Question: I am creating an embedded discord.py message that will look like
Each field's value has a string consisting of words and a new line followed by each word. As you can see though, the formatting is slightly off and the columns aren't exactly centered. How can I achieve this?
My discord embed code:
'''
embed = displayembed('Live Match Data')
embed.add_field(name = 'Blue Team', value= a1, inline = True)
embed.add_field(name = 'Champion', value = a2, inline = True)
embed.add_field(name = 'Rank', value = a3, inline = True)
embed.add_field(name = 'Red Team ', value = b1, inline = True)
embed.add_field(name = 'Champion', value = b2, inline = True)
embed.add_field(name = 'Rank', value = b3, inline = True)
embed.set_footer(text = ctx.author.name, icon_url = ctx.author.avatar_url)
await ctx.send(embed = embed)
'''
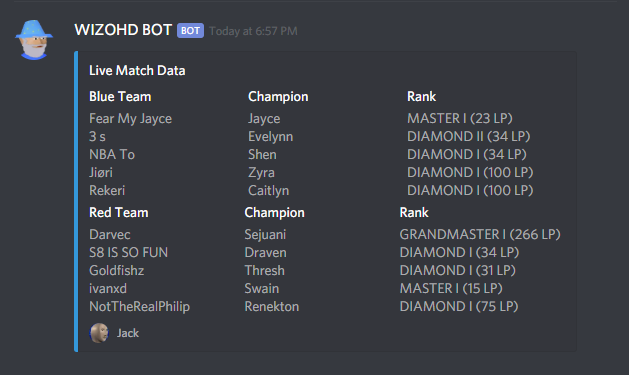
Answer: '''
embed = discord.Embed(title='Live Match Data')
embed.add_field(name = 'Blue Team', value= "Something", inline = True)
embed.add_field(name = 'Champion', value = "Something", inline = True)
embed.add_field(name = 'Rank', value = "Something", inline = True)
embed.add_field(name = 'Red Team ', value = "Something", inline = True)
embed.add_field(name = 'Champion', value = "Something", inline = True)
embed.add_field(name = 'Rank', value = "Something", inline = True)
embed.set_footer(text=ctx.author.name, icon_url = ctx.author.avatar_url)
await ctx.send(embed=embed)
'''